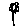
Label: flower